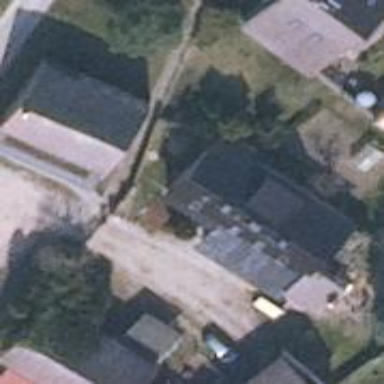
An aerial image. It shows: Detached building with gabled roof.